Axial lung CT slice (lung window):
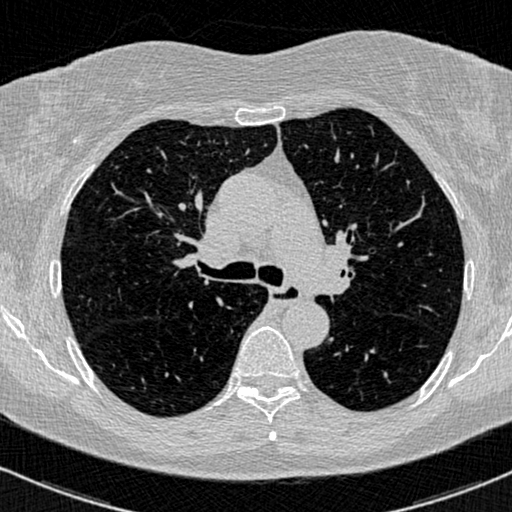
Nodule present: no